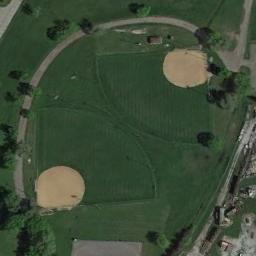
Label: baseball_diamond